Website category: auto
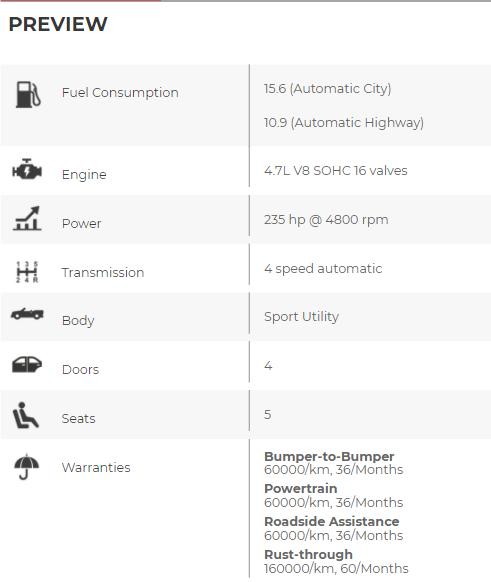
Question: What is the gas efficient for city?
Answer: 15.6 (Automatic City)

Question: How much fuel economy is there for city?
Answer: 15.6 (Automatic City)

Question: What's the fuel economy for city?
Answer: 15.6 (Automatic City)

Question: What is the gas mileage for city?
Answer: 15.6 (Automatic City)

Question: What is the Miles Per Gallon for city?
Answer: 15.6 (Automatic City)

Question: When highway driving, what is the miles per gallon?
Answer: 10.9 (Automatic Highway)

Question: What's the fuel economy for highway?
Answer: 10.9 (Automatic Highway)

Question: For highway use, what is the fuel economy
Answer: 10.9 (Automatic Highway)

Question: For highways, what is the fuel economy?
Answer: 10.9 (Automatic Highway)

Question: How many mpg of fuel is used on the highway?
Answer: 10.9 (Automatic Highway)

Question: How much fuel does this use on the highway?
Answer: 10.9 (Automatic Highway)

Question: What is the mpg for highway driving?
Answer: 10.9 (Automatic Highway)

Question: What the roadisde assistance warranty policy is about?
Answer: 60000/km, 36/Months

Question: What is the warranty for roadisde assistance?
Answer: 60000/km, 36/Months

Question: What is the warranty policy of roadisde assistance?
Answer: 60000/km, 36/Months

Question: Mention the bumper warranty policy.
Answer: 60000/km, 36/Months

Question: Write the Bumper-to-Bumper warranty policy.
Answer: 60000/km, 36/Months

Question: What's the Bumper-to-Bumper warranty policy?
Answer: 60000/km, 36/Months

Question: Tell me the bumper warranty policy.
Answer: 60000/km, 36/Months

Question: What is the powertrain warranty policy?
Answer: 60000/km, 36/Months

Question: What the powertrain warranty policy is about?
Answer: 60000/km, 36/Months

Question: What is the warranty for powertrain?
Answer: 60000/km, 36/Months